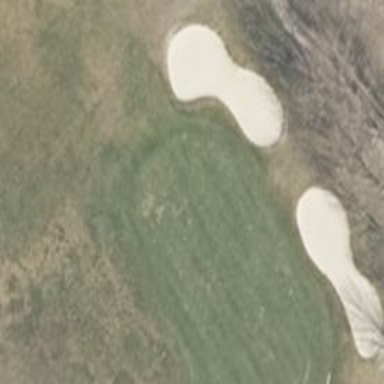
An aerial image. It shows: Golf green.